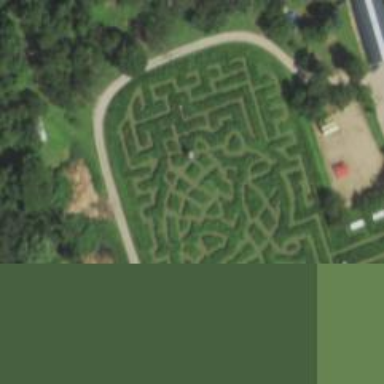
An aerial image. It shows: Maze attraction.